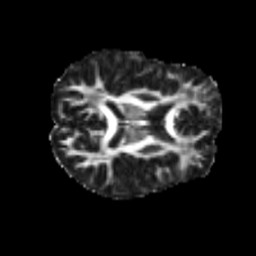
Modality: FA
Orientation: axial
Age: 47
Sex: male
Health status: healthy
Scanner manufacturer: siemens
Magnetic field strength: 3 T
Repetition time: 3.6 s
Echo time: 0.0964 s